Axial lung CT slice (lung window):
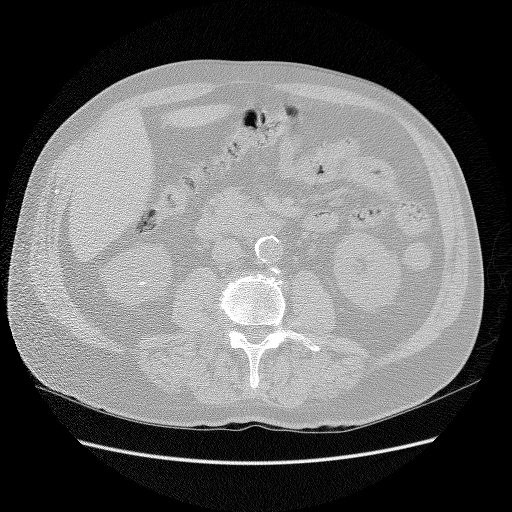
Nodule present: no